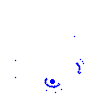
Particle: electron